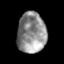
Tissue: skin
Cell type: Epithelial cells
Senescence score: 0.2482
Nuclear area (px): 1143
Mean DAPI intensity: 141.624